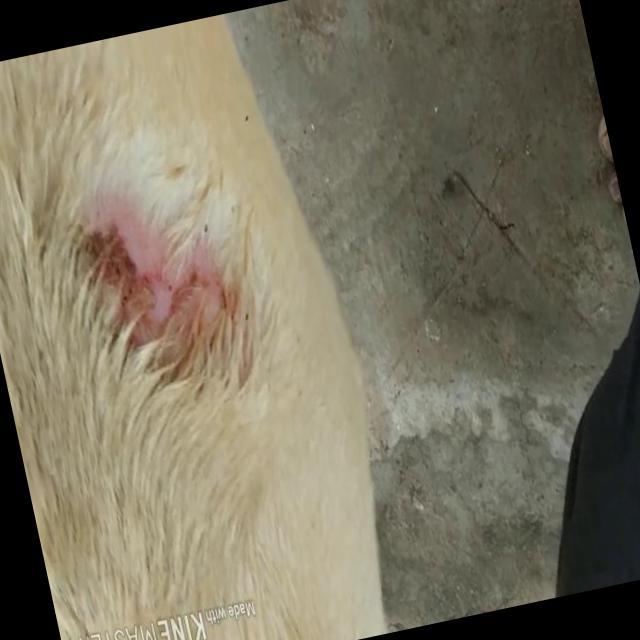
Canine dermatitis — inflammation of the skin presenting with erythema, pruritus, papules, and excoriation. May be allergic, contact, or atopic in origin.